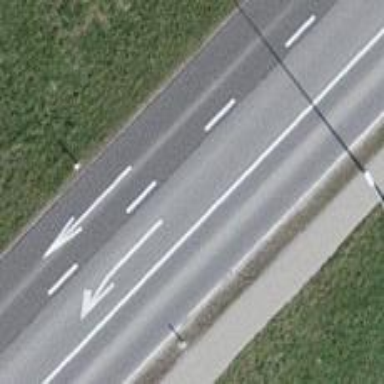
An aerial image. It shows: Primary highway with asphalt surface. There is cycle track on the left side.